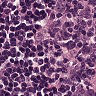
Metastatic tissue present: yes